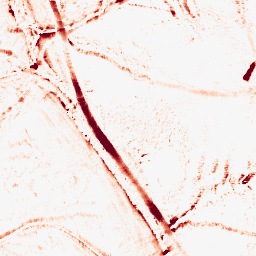
Category: morphological
Decomposition family: morphological_ellipse
Decomposition parameters: operation: opening
width: 10
height: 10
Upsampling method: quartic
Upsampling parameters: scale: 2
Upsampling scale: 2